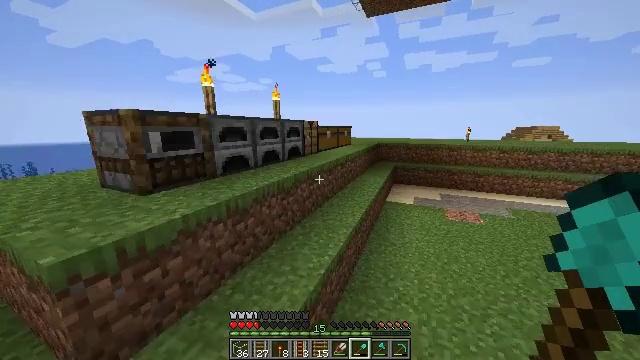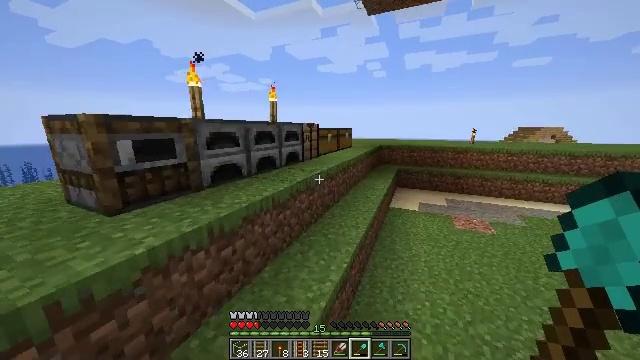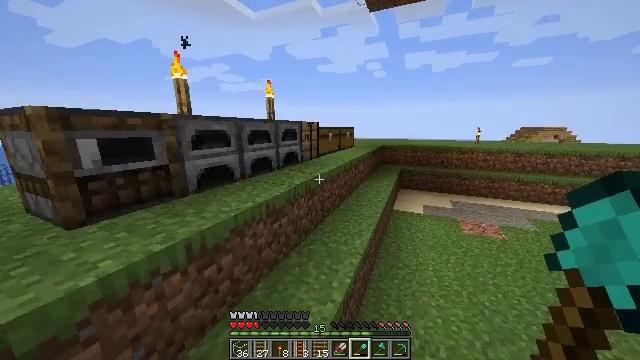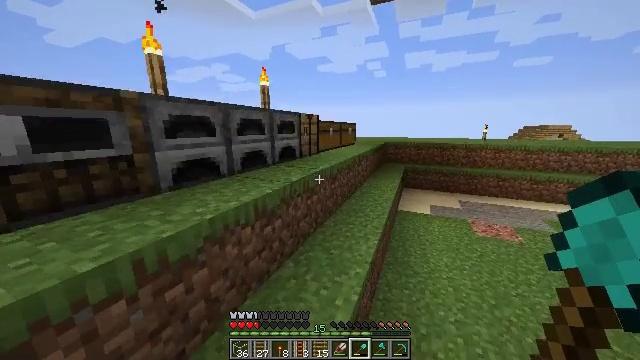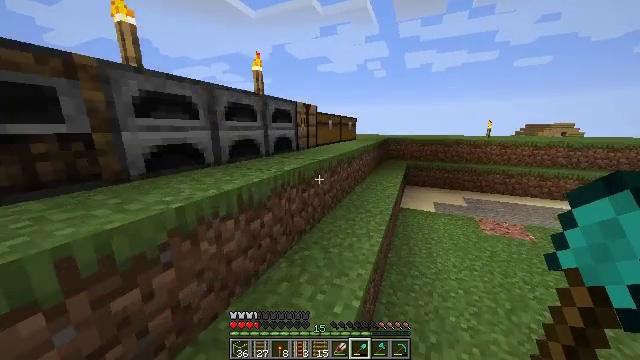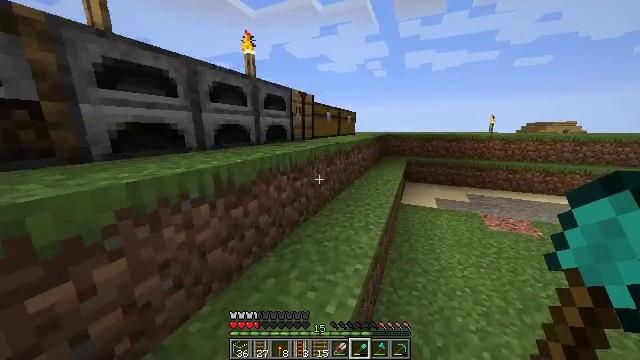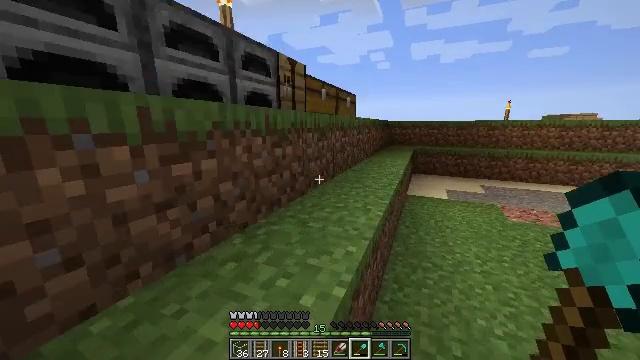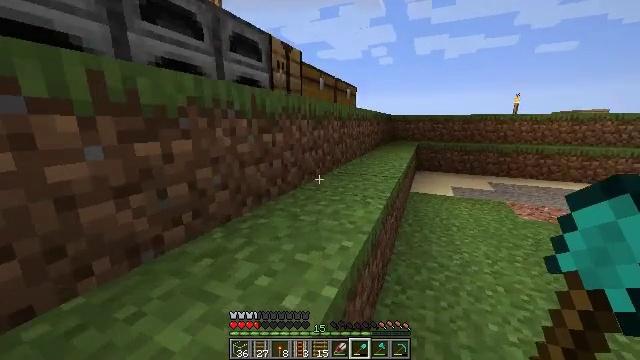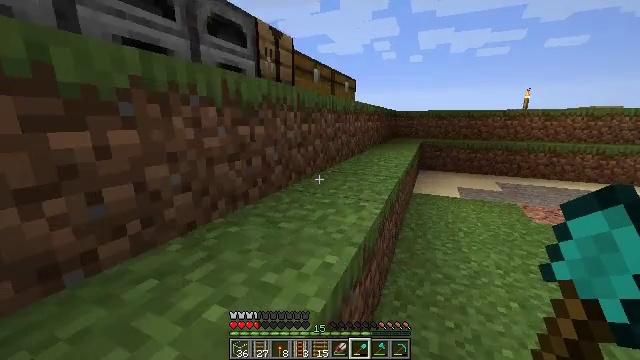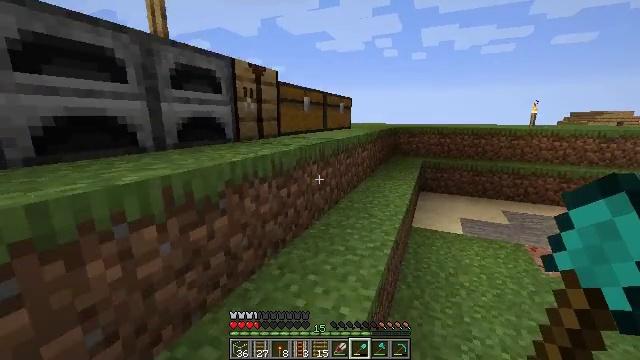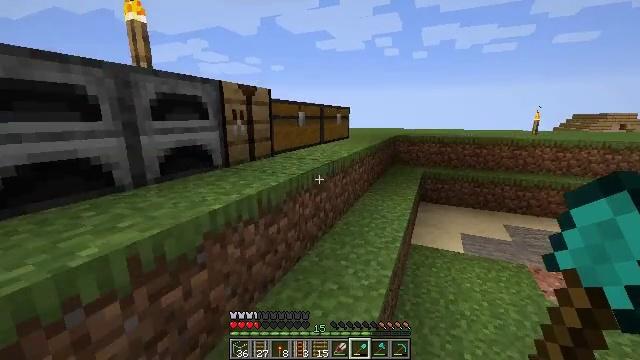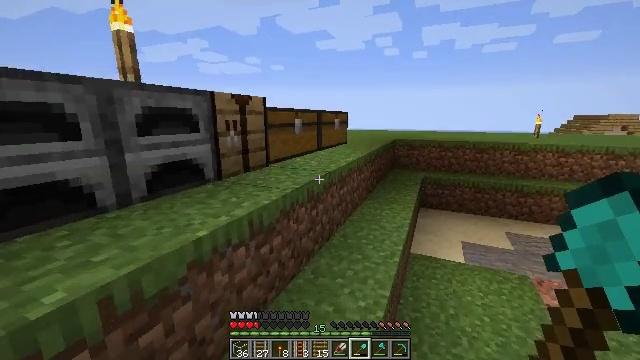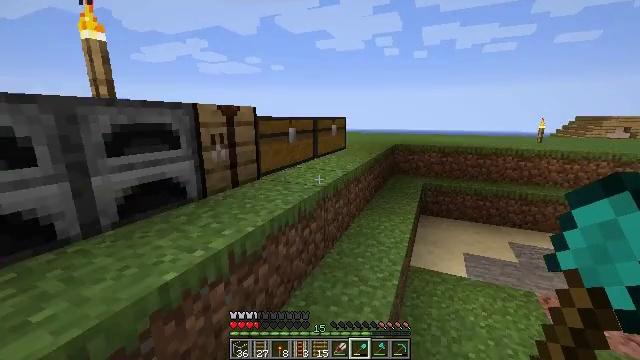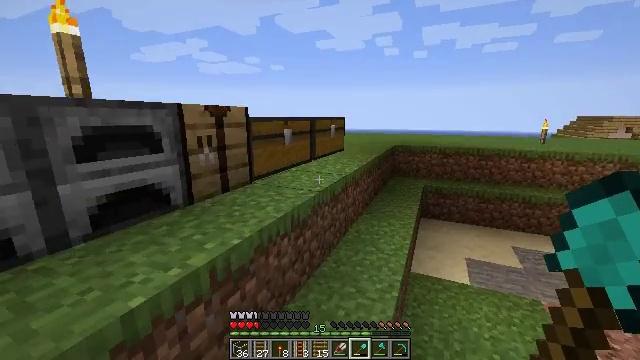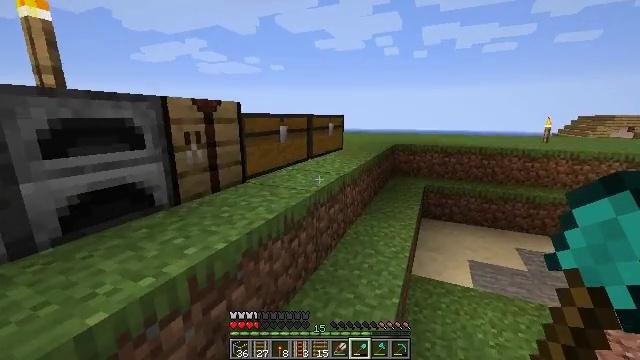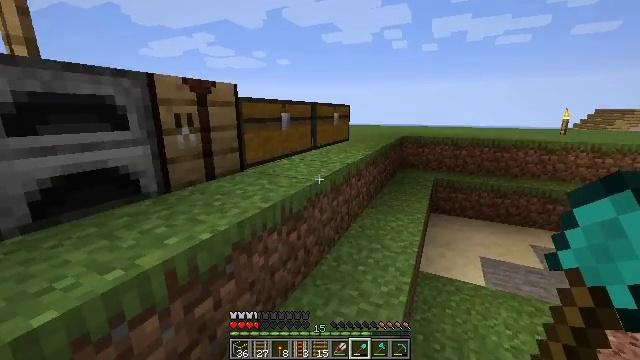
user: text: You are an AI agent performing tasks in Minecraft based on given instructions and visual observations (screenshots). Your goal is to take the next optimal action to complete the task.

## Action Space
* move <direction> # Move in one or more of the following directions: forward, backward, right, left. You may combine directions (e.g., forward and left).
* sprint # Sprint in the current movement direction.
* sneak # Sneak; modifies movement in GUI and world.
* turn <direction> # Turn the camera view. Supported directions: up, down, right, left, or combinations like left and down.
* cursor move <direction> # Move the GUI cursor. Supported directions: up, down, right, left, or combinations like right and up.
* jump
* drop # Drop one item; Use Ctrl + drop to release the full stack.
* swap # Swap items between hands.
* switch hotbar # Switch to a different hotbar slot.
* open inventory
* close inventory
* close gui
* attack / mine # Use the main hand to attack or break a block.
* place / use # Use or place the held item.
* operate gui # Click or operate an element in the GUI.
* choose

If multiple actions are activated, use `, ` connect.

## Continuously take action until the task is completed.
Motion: motion action
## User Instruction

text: Retrieve the white bed for later use.
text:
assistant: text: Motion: move forward, jump
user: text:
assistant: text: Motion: move forward, jump
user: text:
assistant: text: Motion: move forward, jump
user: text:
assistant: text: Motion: move forward, jump
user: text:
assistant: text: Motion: move forward, jump
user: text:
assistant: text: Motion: move forward, sprint, jump
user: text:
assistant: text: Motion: move forward, sprint, jump
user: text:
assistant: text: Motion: move forward, sprint, jump
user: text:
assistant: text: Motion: move forward, sprint, jump
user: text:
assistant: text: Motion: move forward, jump
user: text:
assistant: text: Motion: move forward, jump
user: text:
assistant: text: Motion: move forward, jump
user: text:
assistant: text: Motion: move forward, jump
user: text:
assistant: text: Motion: move forward, jump
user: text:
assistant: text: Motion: move forward, turn left and down, jump
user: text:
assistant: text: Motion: move forward, sprint, turn left and down, jump
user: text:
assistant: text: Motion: move forward, sprint, turn left and down, jump
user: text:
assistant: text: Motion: move forward, sprint, turn left, jump
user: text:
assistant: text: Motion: move forward, sprint, turn left, jump
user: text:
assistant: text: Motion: move forward, jump
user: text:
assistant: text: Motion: move forward, turn left, jump
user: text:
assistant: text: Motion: move forward, turn left and down, jump
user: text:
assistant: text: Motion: move forward, turn left and down, jump
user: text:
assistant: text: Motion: move forward, turn left and down, jump
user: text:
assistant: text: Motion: turn left and down
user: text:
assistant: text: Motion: no_op
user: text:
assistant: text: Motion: use / place
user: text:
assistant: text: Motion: use / place
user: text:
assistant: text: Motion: turn left and down, use / place
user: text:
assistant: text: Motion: turn left and down